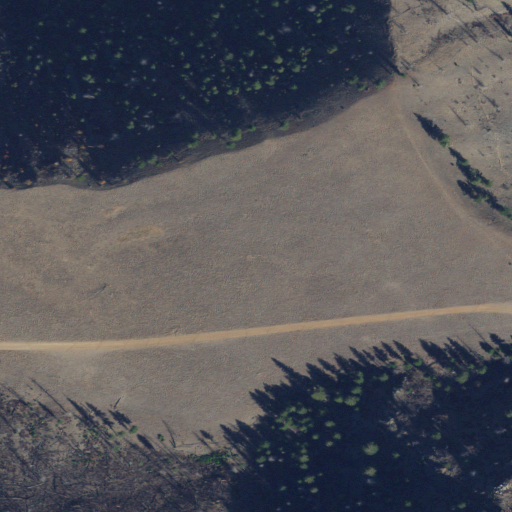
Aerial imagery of bar in Idaho named Soldier Bar containing shrub and evergreen forest